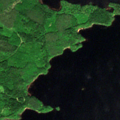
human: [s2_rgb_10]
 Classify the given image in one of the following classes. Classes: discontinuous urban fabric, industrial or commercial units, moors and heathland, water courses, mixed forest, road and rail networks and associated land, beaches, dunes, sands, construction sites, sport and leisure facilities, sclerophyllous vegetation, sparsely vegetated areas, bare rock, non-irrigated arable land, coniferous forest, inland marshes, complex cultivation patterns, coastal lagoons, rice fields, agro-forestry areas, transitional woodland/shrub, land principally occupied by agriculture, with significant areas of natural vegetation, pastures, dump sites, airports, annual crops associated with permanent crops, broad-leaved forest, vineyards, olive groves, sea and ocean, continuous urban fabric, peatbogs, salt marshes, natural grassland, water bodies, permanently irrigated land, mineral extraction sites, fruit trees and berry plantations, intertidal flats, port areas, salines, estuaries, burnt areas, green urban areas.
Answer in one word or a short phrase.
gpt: mixed forest, water bodies